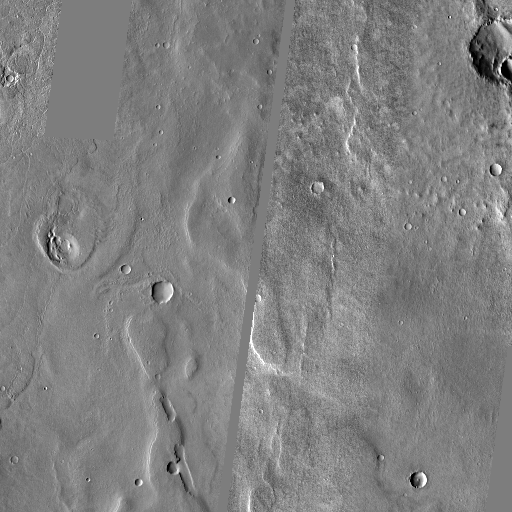
Crater classes present: Background, Other, Layered, Buried